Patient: sex M, age 58
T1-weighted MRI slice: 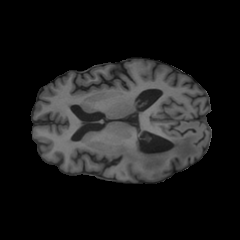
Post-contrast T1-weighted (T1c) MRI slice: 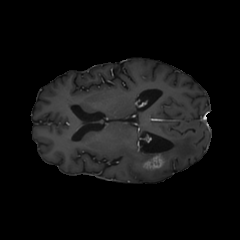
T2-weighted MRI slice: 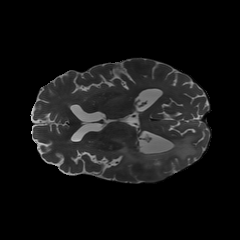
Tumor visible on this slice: yes
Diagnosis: Glioblastoma, IDH-wildtype
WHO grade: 4